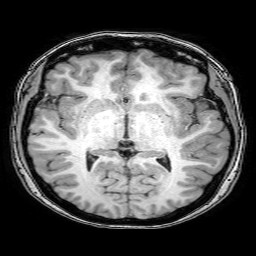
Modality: T1w
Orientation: coronal
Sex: female
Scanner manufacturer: philips
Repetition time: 0.008114 s
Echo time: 0.00371 s